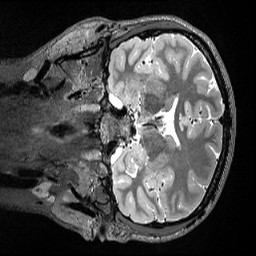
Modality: T2w
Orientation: coronal
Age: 26
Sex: male
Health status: ill
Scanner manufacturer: siemens
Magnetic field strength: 3 T
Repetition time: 3.2 s
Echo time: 0.563 s